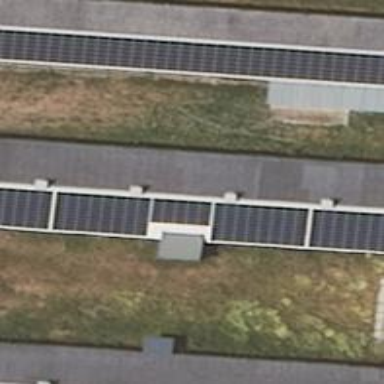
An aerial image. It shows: Solar-powered generator using photovoltaic technology. This small installation generates electricity through solar photovoltaic panels.